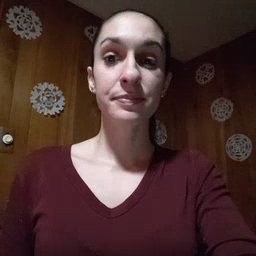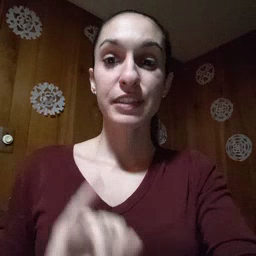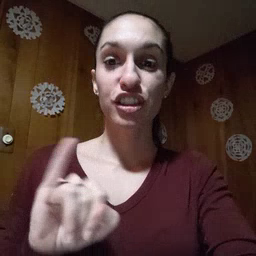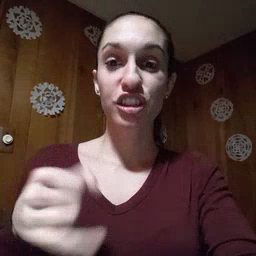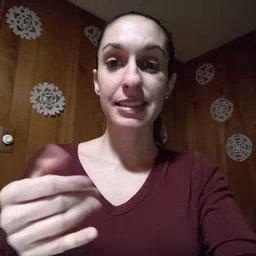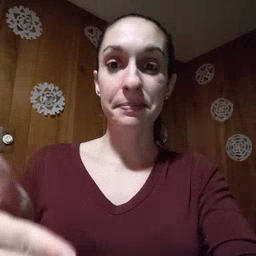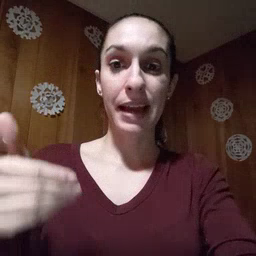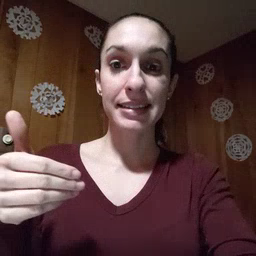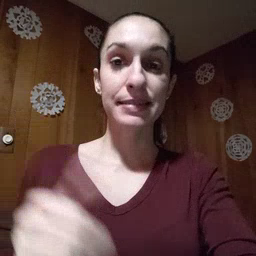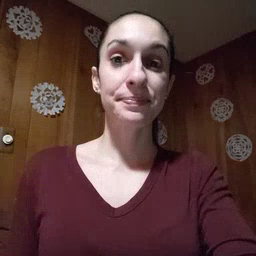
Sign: jeans